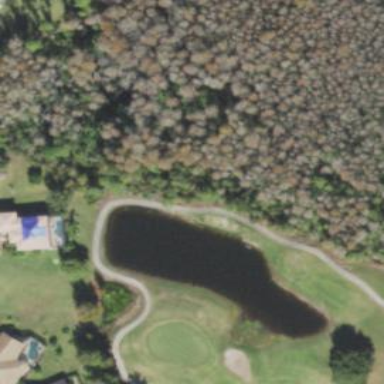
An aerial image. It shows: Water hazard in golf course. The hazard is natural water feature.